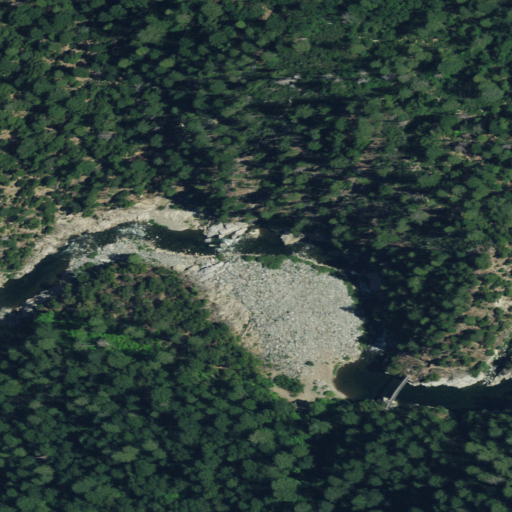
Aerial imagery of bar in California named Hartman Bar containing grassland, evergreen forest, and shrub